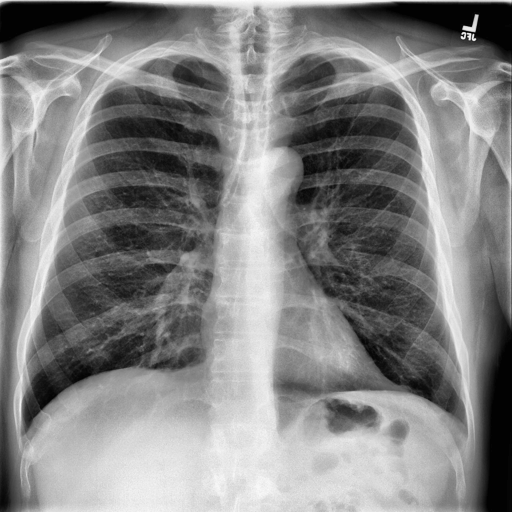
Finding: NORMAL